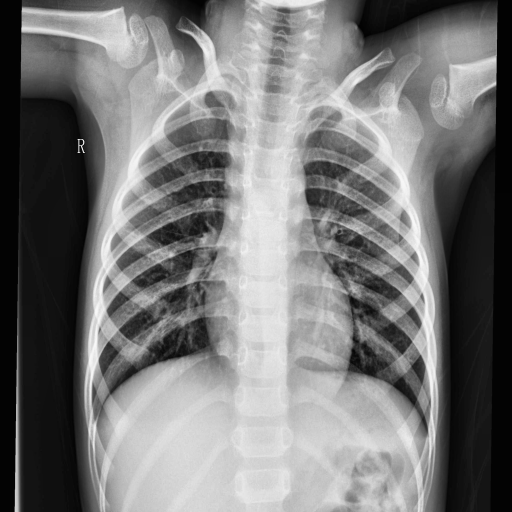
Finding: NORMAL